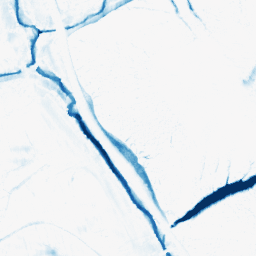
Category: morphological
Decomposition family: morphological_ellipse
Decomposition parameters: operation: closing
width: 20
height: 10
Upsampling method: sinc_hamming
Upsampling parameters: scale: 4
kernel_size: 16
Upsampling scale: 4